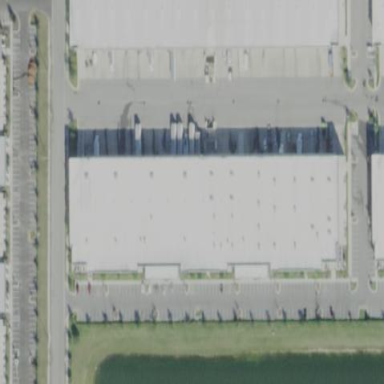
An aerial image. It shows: Warehouse.